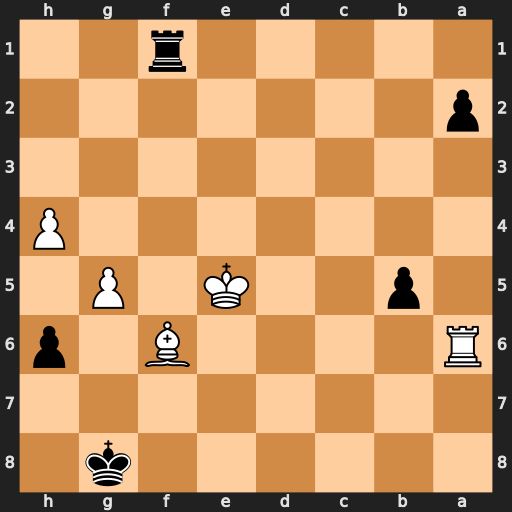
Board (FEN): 6k1/8/R4B1p/1p2K1P1/7P/8/p7/5r2
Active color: b
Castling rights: -
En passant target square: -
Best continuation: a1=Q+ Rxa1 Rxa1